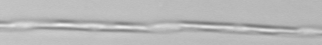
Label: Pseudo-nitzschia